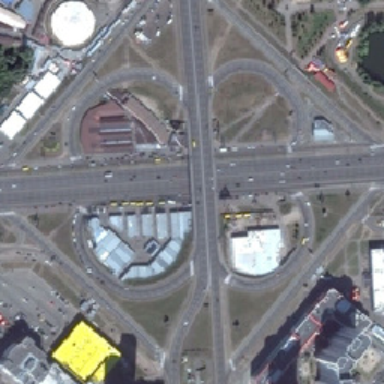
There is a square viaduct with four rings close to some buildings and ponds .